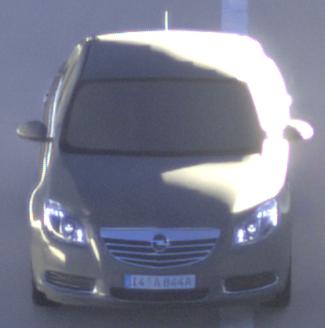
Make: Opel
Model: Insignia 1.6
Detailed model: Insignia (A) Notch Back
Model produced from: 2008/11
Model produced until: 2008/12
Doors: 4
Color: gray
Road condition: dry road
Daytime: sunrise or sunset
Contrast: high contrast